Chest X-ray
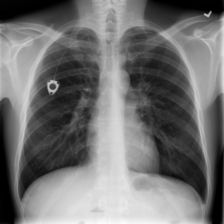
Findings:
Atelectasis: negative
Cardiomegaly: negative
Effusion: negative
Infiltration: negative
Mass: negative
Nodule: negative
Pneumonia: negative
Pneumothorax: negative
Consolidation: negative
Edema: negative
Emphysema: negative
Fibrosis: negative
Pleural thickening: negative
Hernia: negative